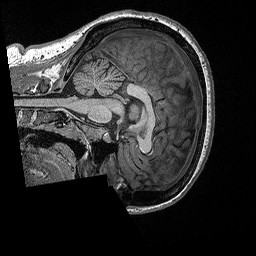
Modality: T1w
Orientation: sagittal
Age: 39
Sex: female
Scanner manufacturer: siemens
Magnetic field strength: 3 T
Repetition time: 2.3 s
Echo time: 0.00298 s